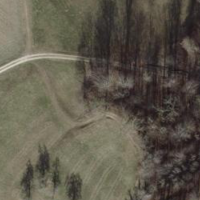
EUNIS habitat code: 41
Species observed at this site:
Euphorbia cyparissias